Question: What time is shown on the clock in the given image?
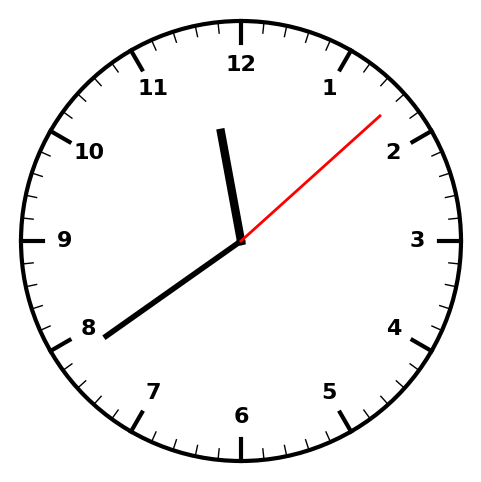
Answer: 11:39:08